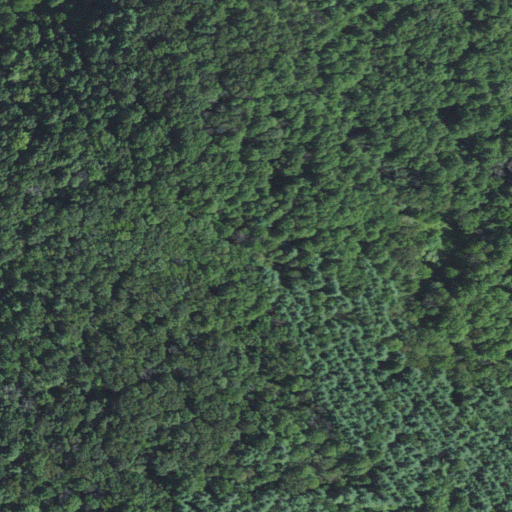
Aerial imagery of cliff(s) in Virginia named Trinity Point containing deciduous forest, evergreen forest, mixed forest, and pasture